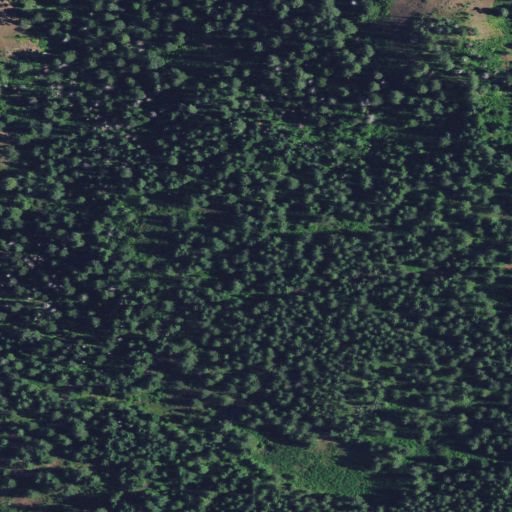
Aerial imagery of ridge(s) in Idaho named Sly Ridge containing only evergreen forest